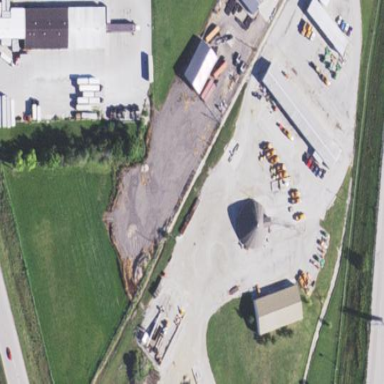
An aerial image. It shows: Industrial area with maintenance depot. The depot is specifically for road maintenance.